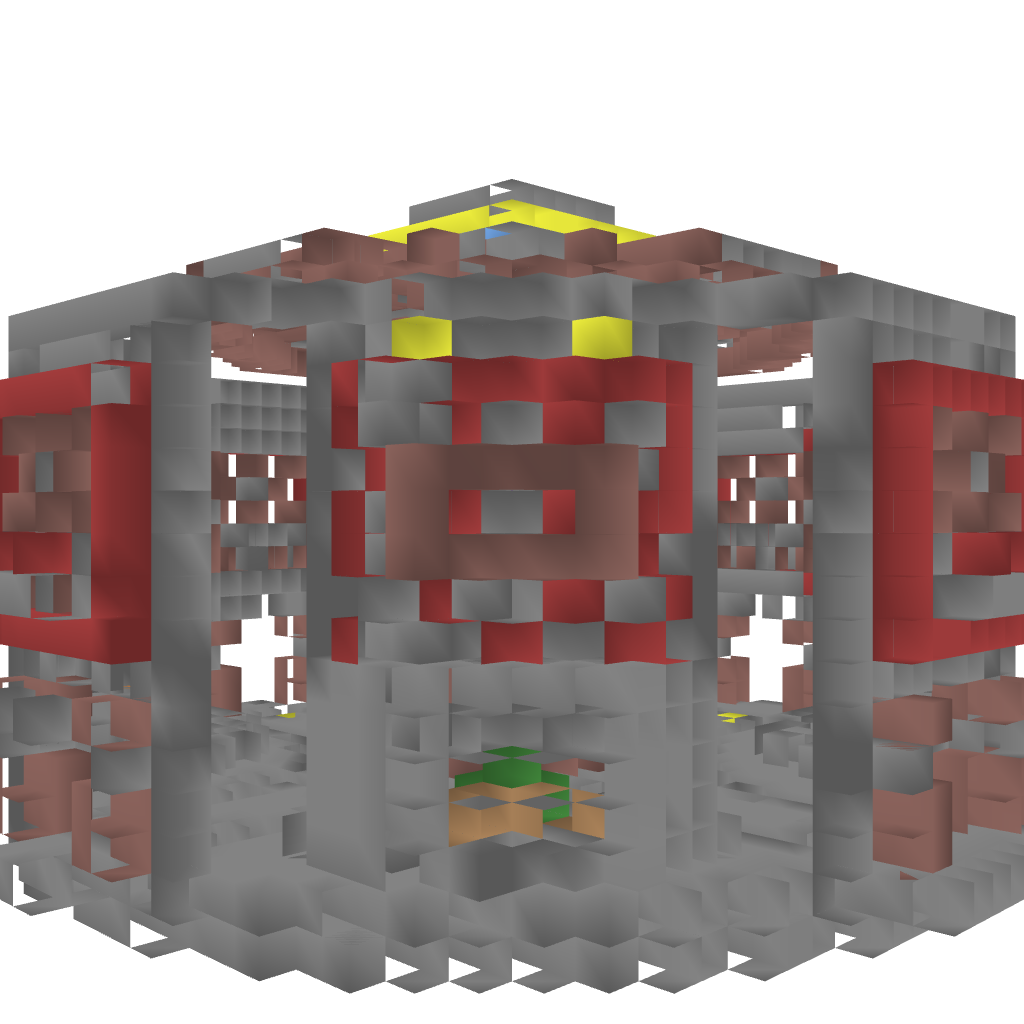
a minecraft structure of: Nether Hub bad low quality